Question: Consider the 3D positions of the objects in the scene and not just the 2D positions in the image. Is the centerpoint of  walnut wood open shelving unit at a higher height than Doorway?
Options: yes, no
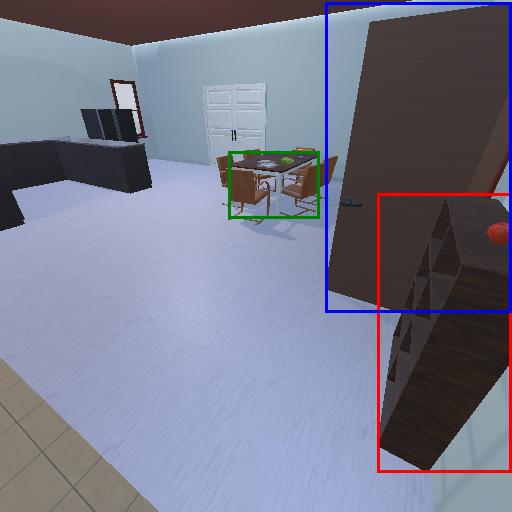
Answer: yes